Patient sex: M
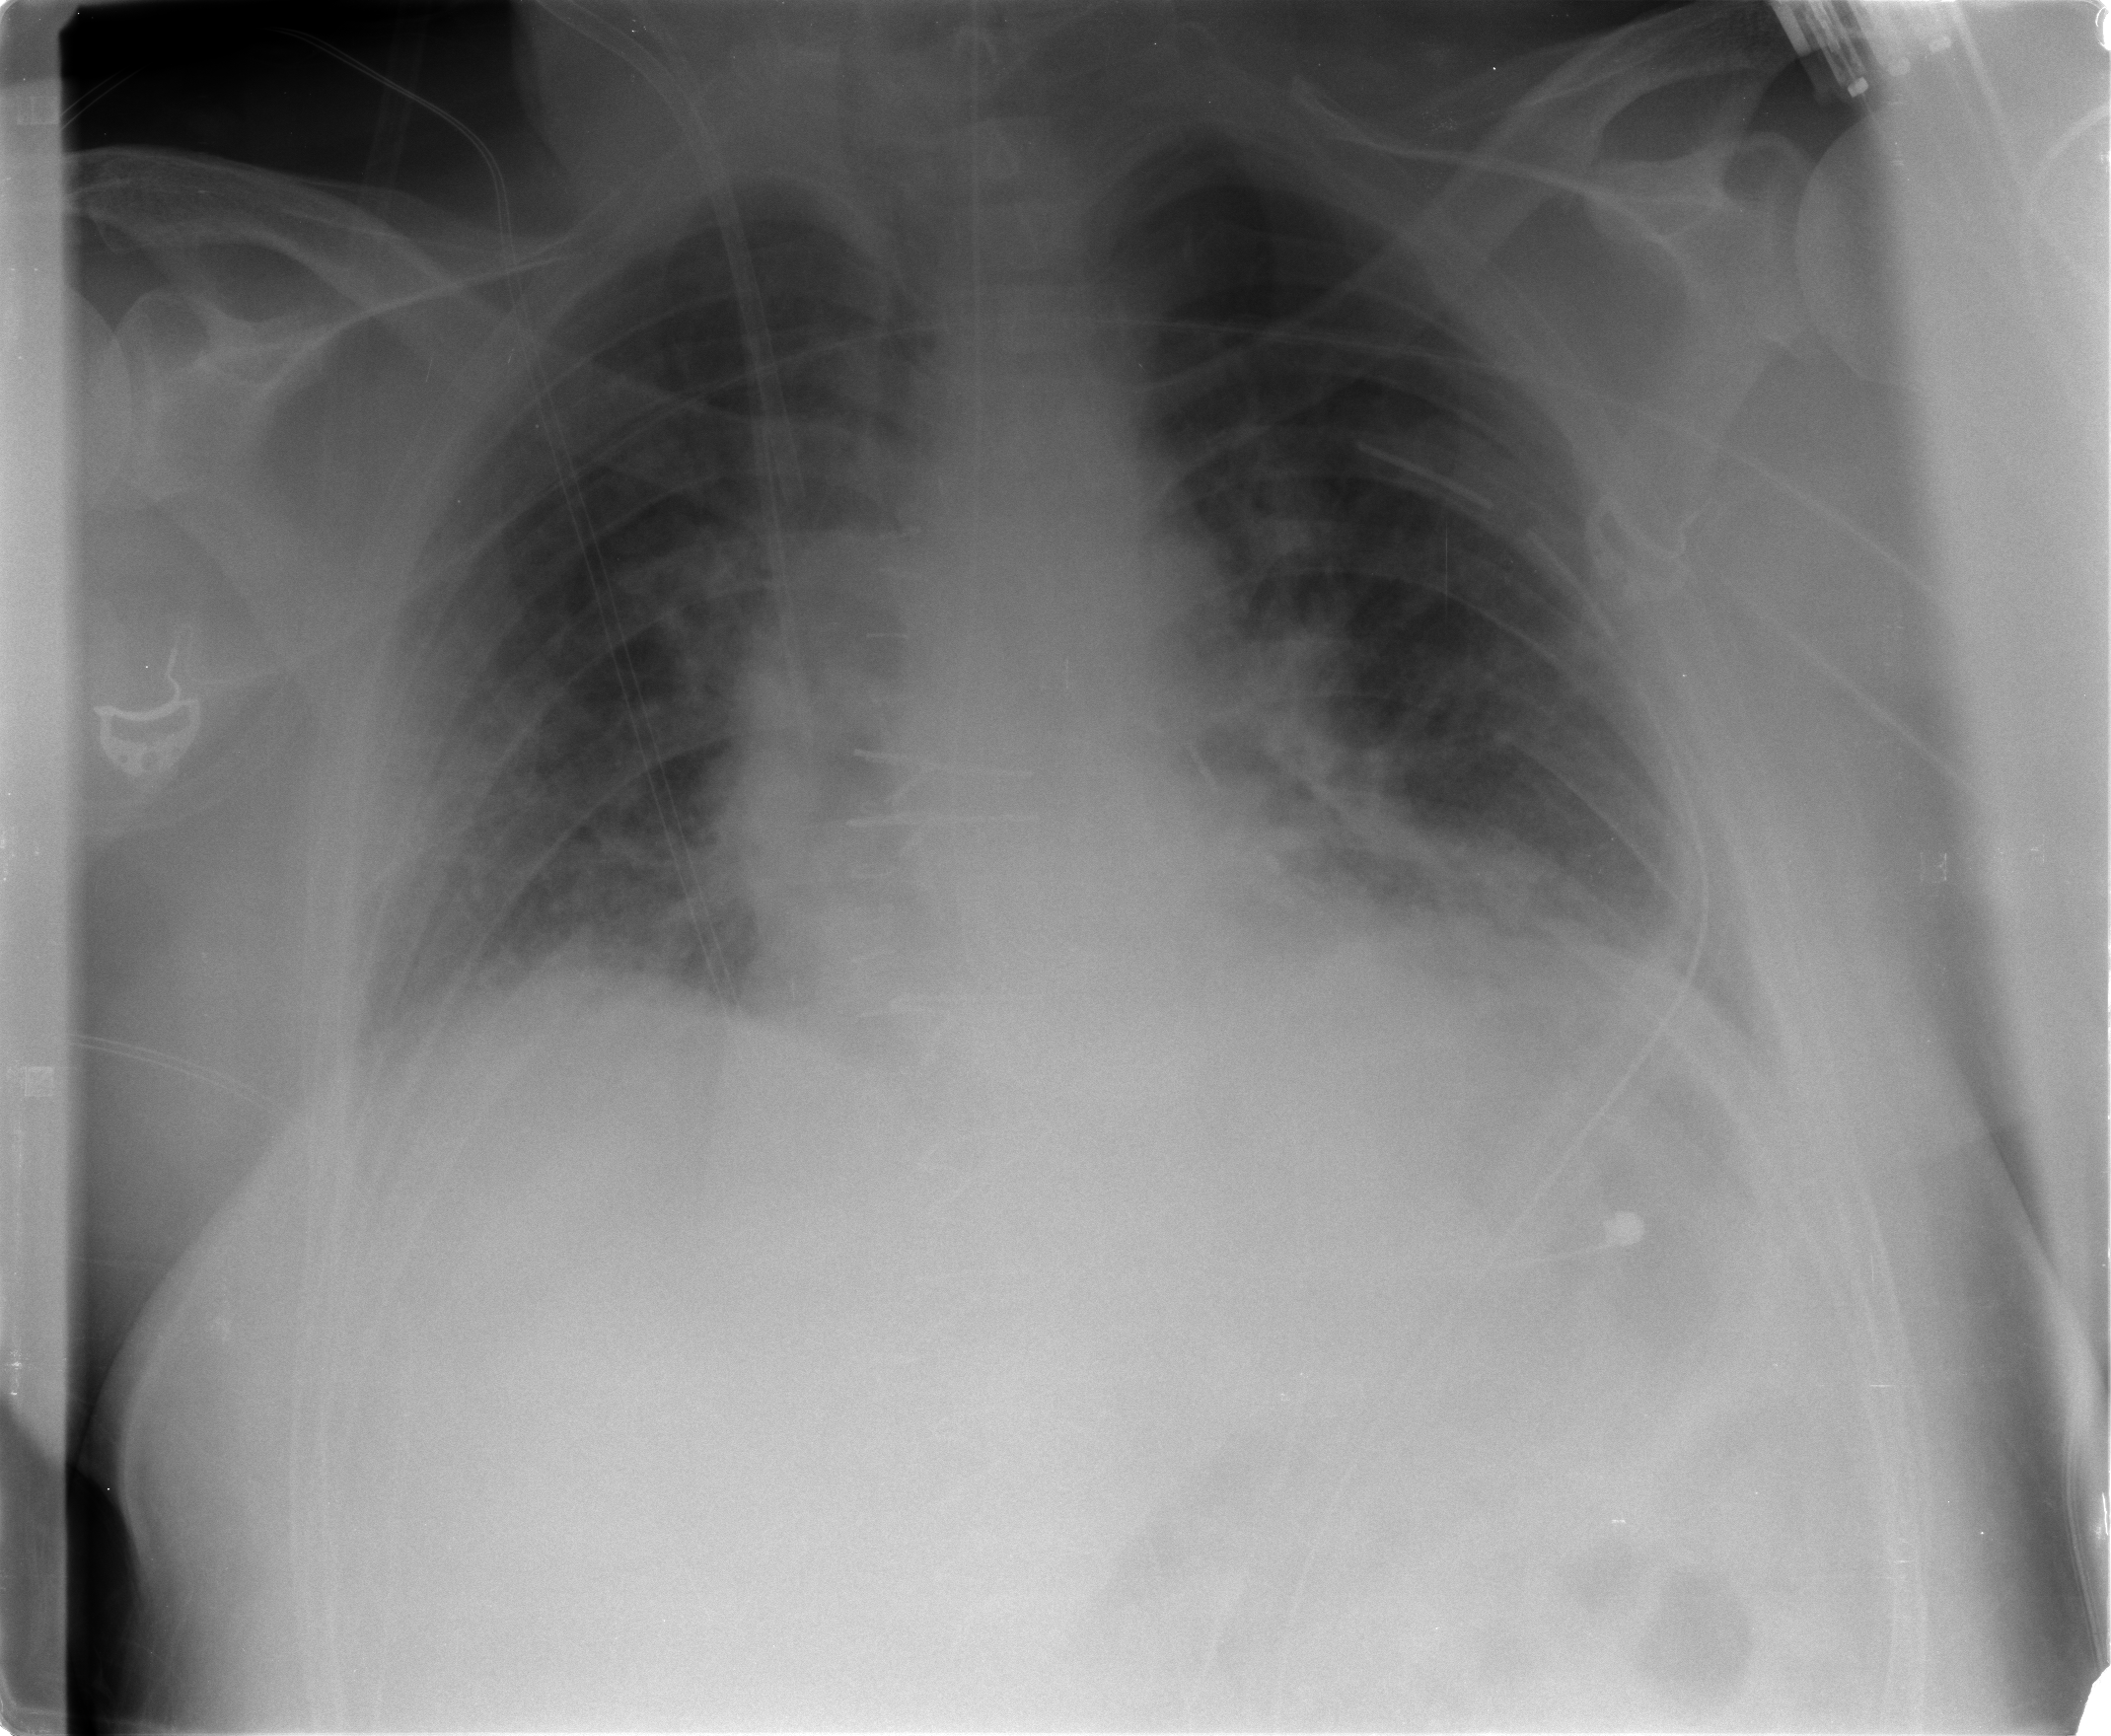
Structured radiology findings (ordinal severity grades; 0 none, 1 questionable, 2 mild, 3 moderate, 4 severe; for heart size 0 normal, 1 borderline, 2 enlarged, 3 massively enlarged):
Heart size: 0
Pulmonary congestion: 0
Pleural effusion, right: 0
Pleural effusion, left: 0
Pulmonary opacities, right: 0
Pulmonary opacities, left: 0
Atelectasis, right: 1
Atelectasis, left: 0